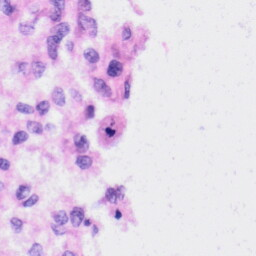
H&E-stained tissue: Liver